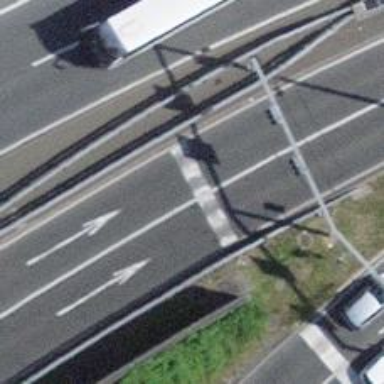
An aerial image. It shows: Road with traffic signals.